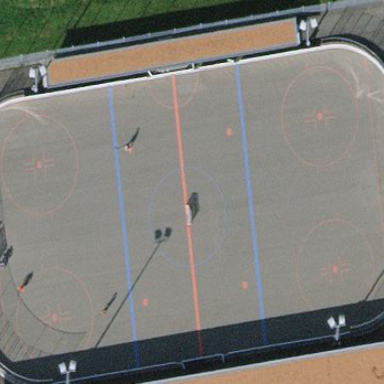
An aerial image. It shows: Asphalt pitch designated for field hockey.